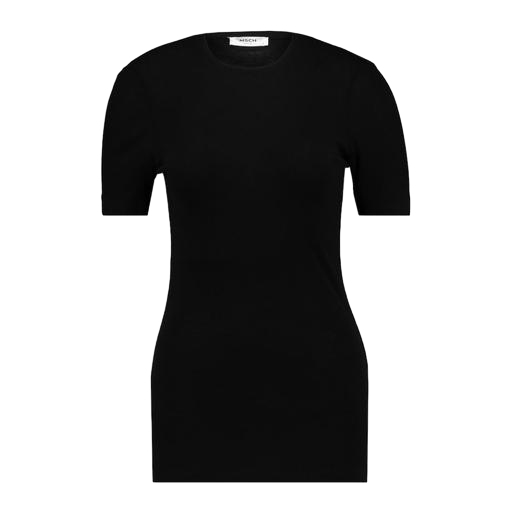
high-neck ribbed-jersey t-shirt, slim fitted black t-shirt, black fitted t-shirt, white background